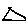
Label: triangle